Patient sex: M
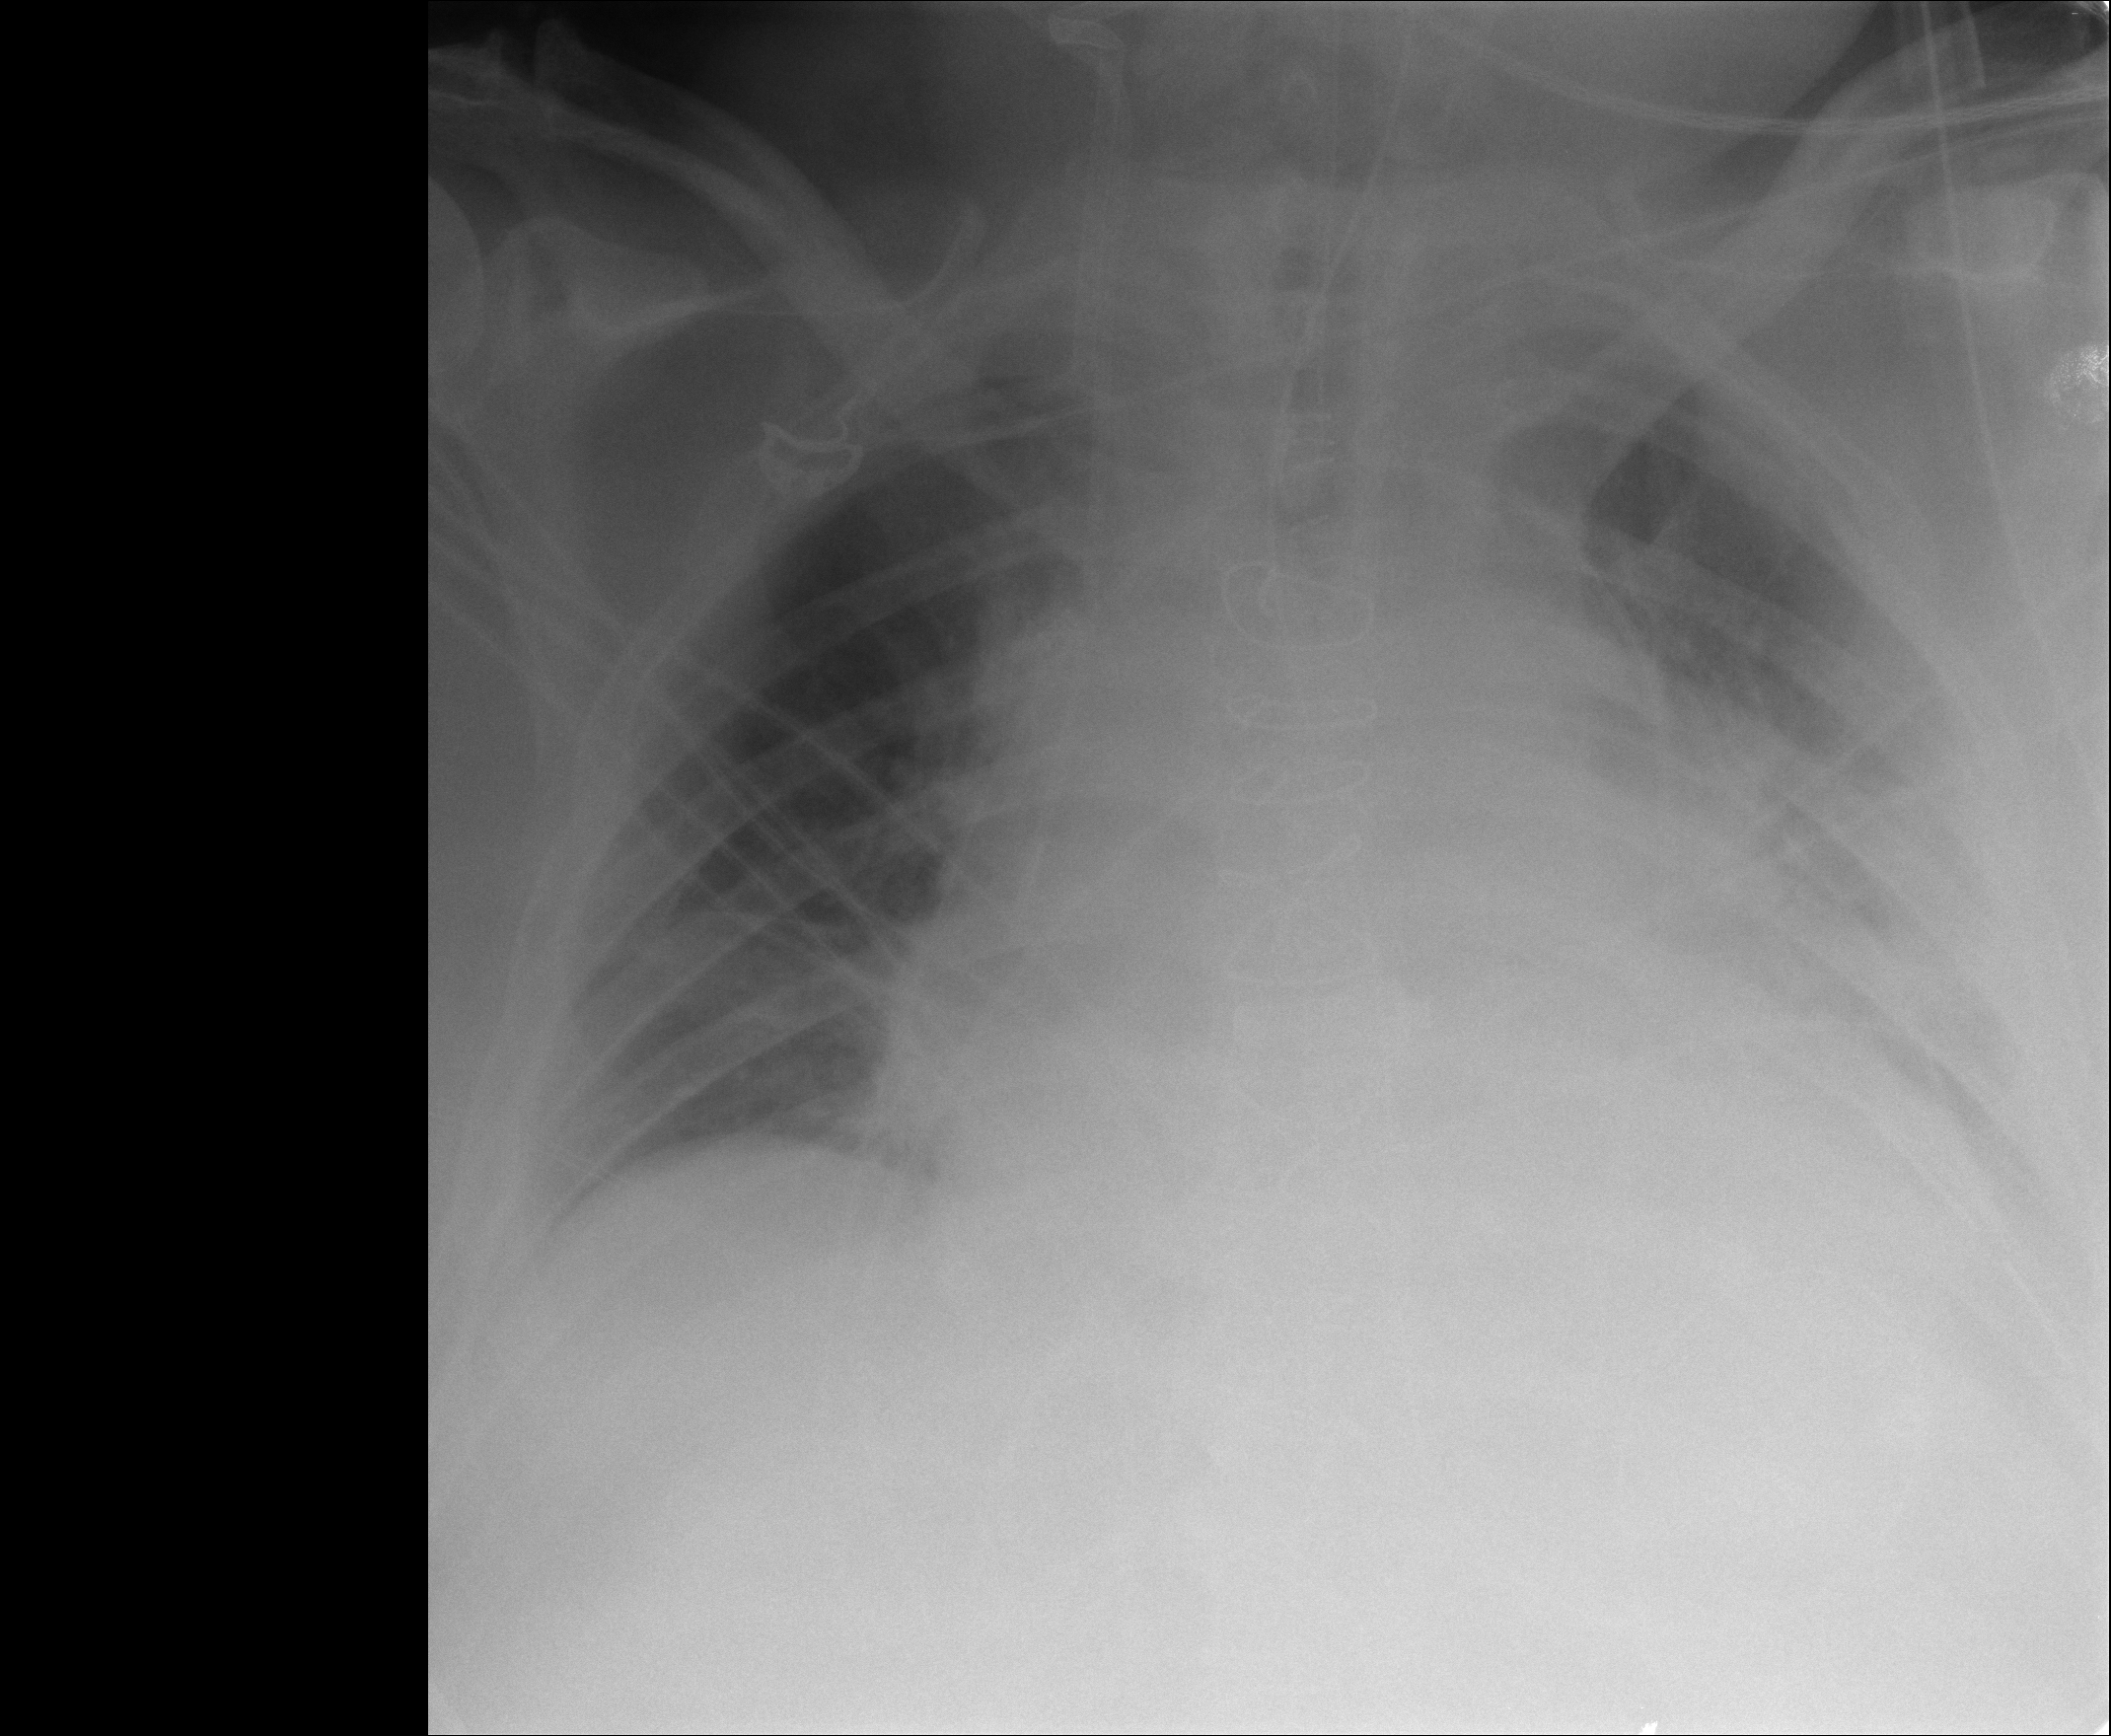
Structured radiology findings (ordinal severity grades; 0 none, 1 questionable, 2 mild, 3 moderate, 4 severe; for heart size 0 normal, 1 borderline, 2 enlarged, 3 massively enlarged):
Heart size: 3
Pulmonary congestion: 0
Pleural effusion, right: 0
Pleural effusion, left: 2
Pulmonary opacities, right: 0
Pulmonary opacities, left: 0
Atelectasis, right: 0
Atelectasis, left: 0